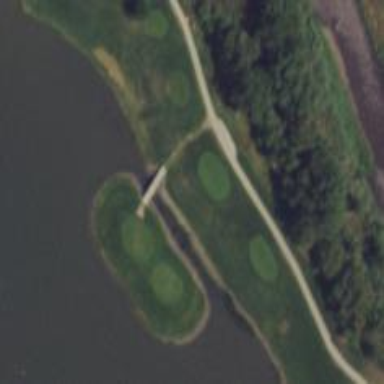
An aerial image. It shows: Track that is noted as golf cart path.